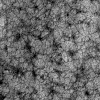
Atmospheric dust classification: not_dusty